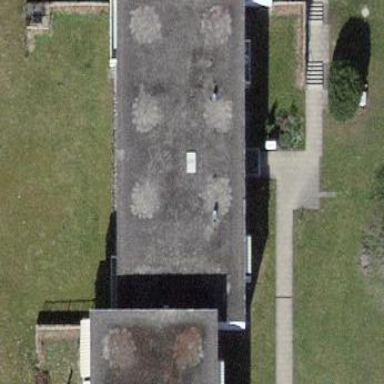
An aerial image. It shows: Residential building.